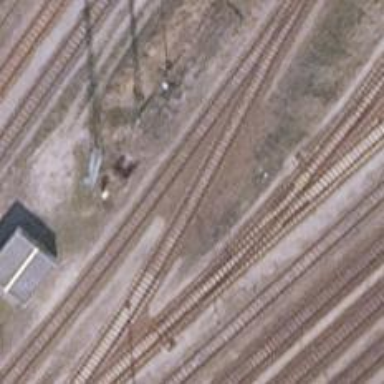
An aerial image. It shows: Railway switch.